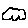
Label: cloud